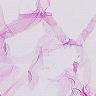
Metastatic tissue present: no